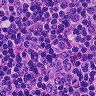
Metastatic tissue present: no